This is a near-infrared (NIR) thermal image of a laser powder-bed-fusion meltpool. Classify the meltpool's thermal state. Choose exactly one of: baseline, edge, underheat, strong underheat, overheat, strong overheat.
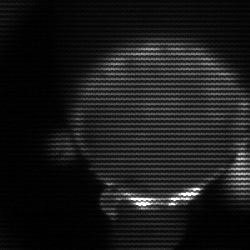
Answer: edge